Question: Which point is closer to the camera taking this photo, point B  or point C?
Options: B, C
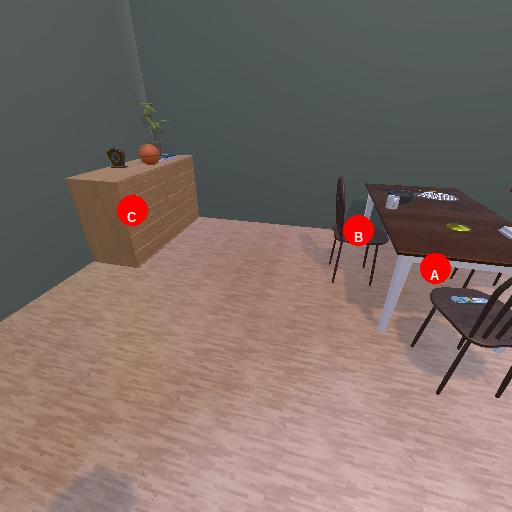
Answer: B